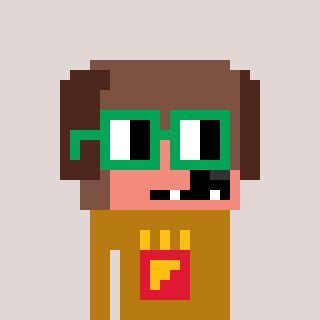
a pixel art character with square green glasses, a dog-shaped head and a gold-colored body on a warm background